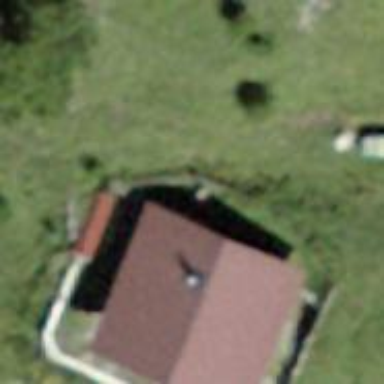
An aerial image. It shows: Hut.